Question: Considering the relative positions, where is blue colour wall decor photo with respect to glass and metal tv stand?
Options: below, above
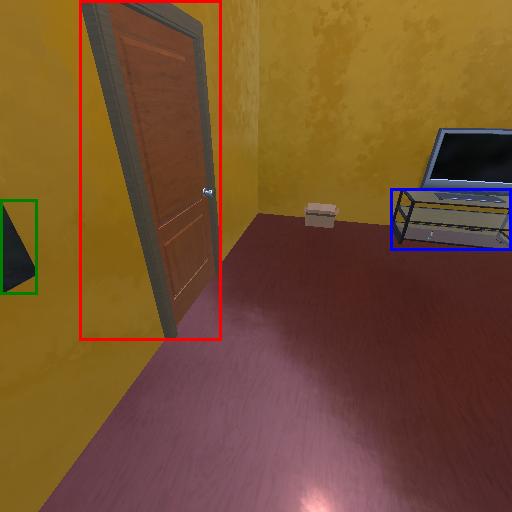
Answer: below